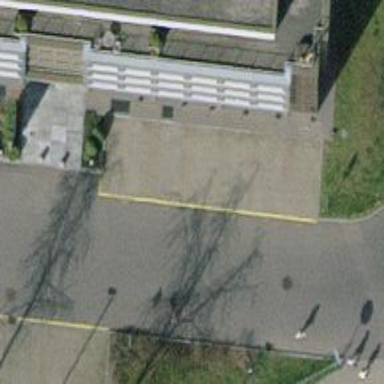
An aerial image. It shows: Concrete path.